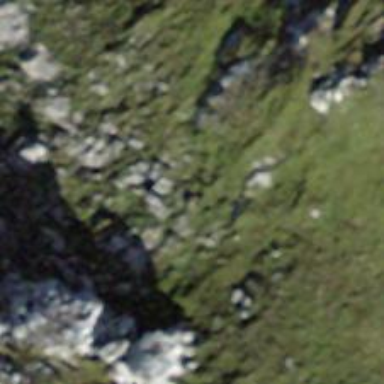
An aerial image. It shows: Cliff in nature.